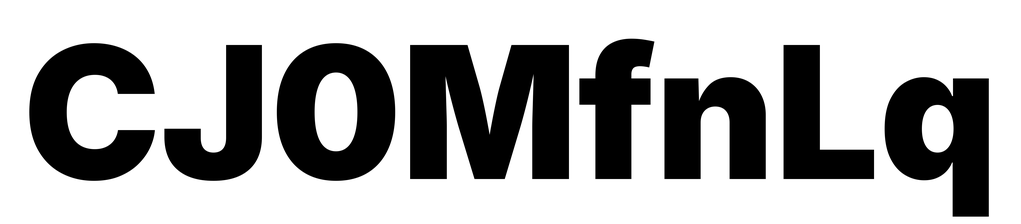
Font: Inter_Black